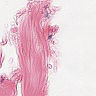
Metastatic tissue present: no